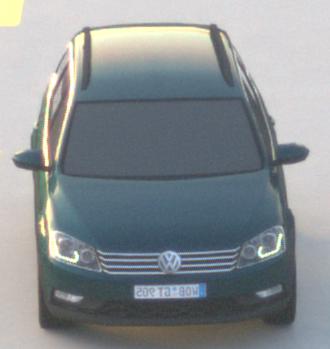
Make: VW
Model: Passat Alltrack 1.8 TSI
Detailed model: Passat (B7) Alltrack
Model produced from: 2012/03
Model produced until: 2013/06
Doors: 5
Color: blue
Road condition: dry road
Daytime: dawn
Contrast: medium contrast